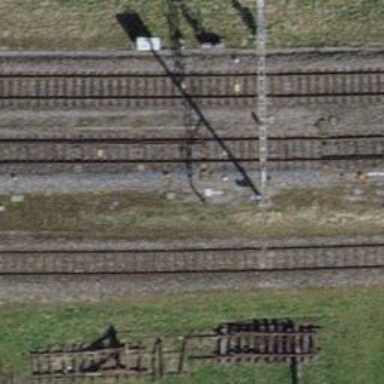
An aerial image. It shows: Railway switch.